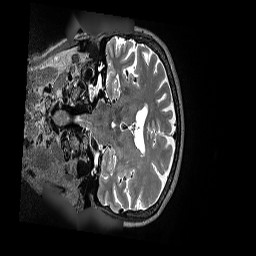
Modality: T2w
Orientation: coronal
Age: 71
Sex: female